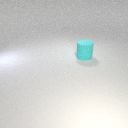
large cyan rubber cylinder